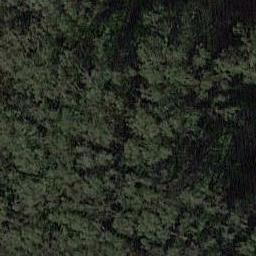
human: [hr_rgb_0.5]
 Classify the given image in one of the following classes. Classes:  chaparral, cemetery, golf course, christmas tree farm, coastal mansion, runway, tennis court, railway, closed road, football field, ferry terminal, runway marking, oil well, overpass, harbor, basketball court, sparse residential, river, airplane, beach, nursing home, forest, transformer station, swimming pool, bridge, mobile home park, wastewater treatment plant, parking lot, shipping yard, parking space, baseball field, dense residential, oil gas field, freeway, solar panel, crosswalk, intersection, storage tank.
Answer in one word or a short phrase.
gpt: forest